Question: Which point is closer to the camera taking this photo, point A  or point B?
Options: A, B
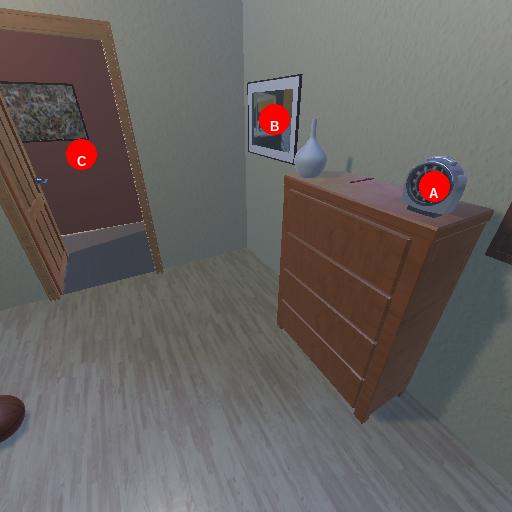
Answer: A